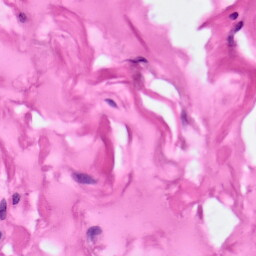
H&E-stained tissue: Pancreatic